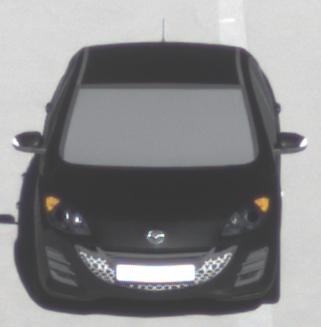
Make: Mazda
Model: 3 1.6
Detailed model: 3 (BL)
Model produced from: 2009/05
Model produced until: 2010/12
Doors: 5
Color: black
Road condition: dry road
Daytime: morning or afternoon
Contrast: high contrast